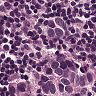
Metastatic tissue present: yes